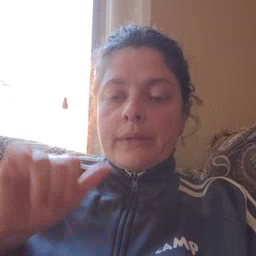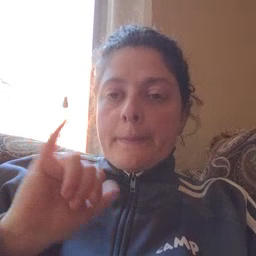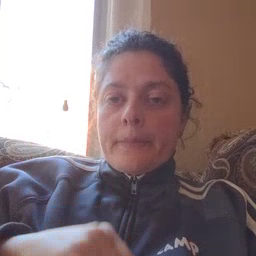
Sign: same